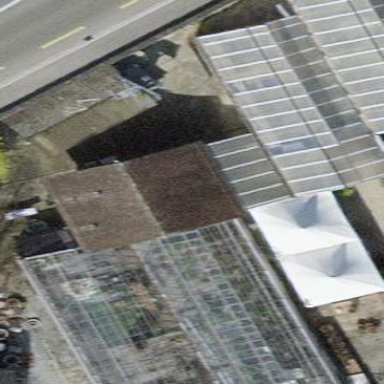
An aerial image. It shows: Greenhouse.